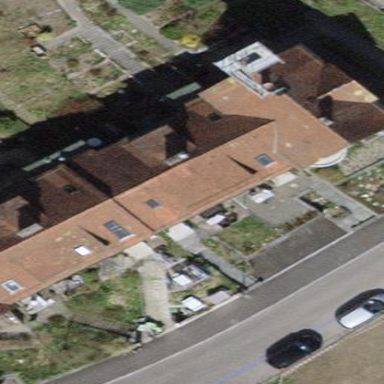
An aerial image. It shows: Terrace building.